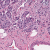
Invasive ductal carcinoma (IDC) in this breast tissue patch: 1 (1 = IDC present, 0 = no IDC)